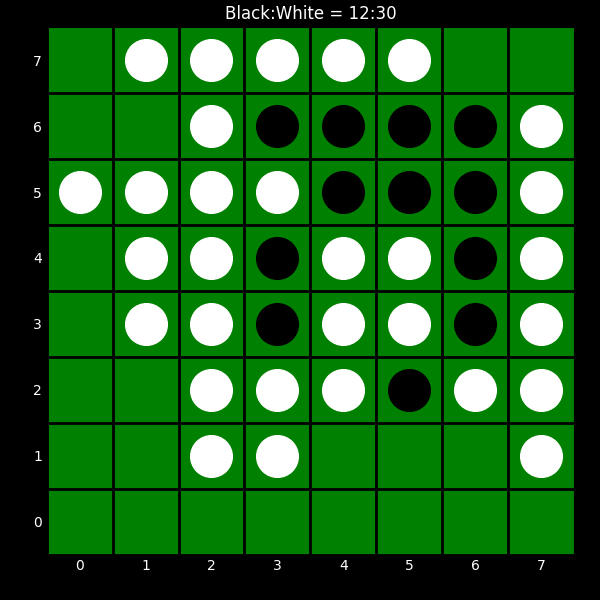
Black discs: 12
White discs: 30